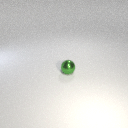
small green metal sphere